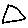
Label: triangle